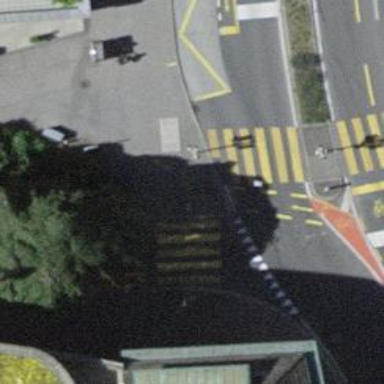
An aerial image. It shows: Kerb serving as barrier.